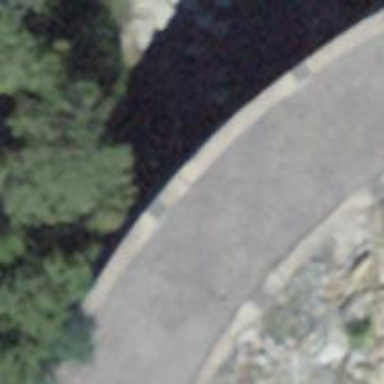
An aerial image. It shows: Unclassified road on bridge.